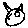
Label: cat